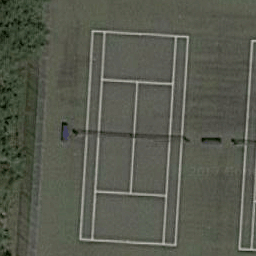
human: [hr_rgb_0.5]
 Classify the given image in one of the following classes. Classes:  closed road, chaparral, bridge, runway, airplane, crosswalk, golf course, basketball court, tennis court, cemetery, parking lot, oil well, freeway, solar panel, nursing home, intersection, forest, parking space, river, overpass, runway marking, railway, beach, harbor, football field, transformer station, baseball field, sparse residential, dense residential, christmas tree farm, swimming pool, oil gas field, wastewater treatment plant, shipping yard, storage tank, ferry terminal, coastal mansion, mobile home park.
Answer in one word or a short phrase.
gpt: tennis court